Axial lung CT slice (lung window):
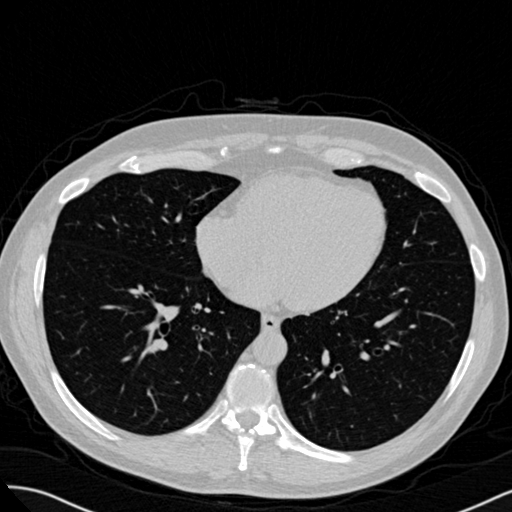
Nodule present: no